You are looking at the short-time Fourier spectrogram of a rotating shaft's vibration signal. Determine the machine's mechanical condition. Answer with exactly one of: normal, misalignment, unbalance, looseness.
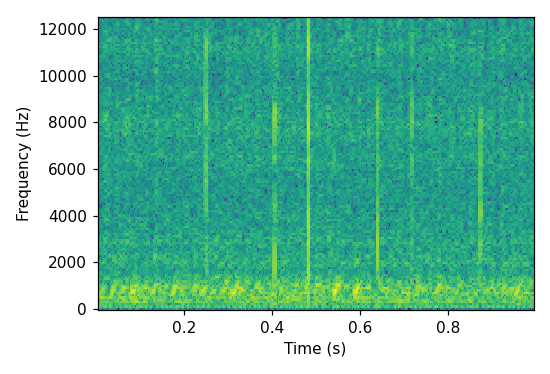
Answer: misalignment